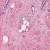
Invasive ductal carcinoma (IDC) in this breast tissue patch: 1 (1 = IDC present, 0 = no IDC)